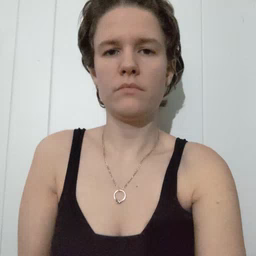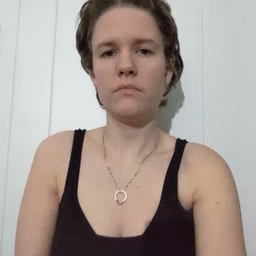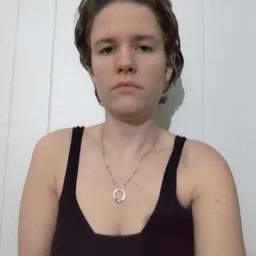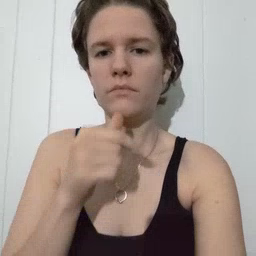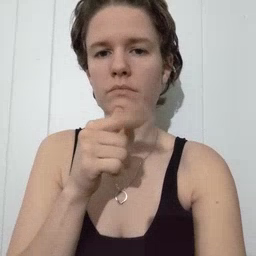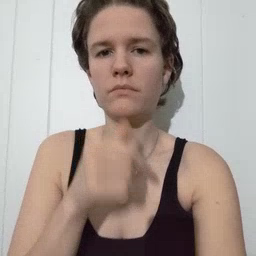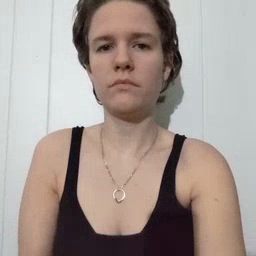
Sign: who